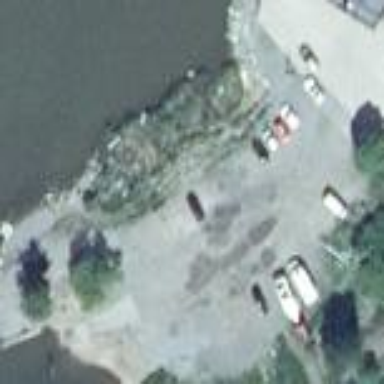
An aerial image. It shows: Parking area with unpaved surface.